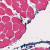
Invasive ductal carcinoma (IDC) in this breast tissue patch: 0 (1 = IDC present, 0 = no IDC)